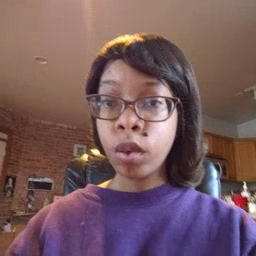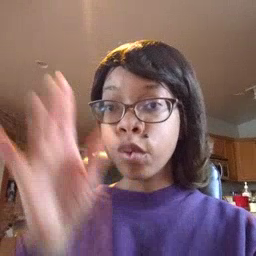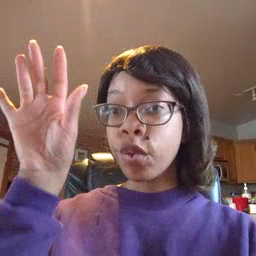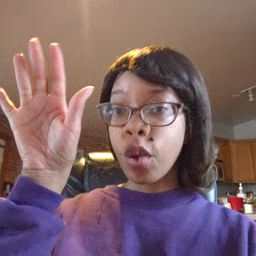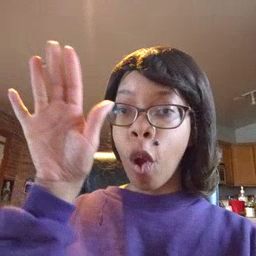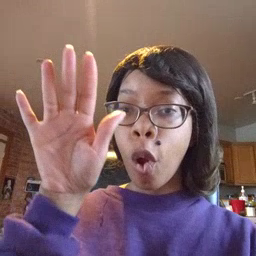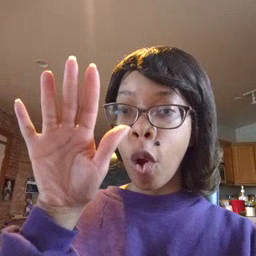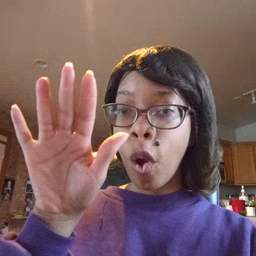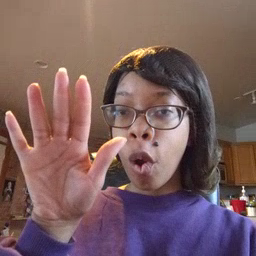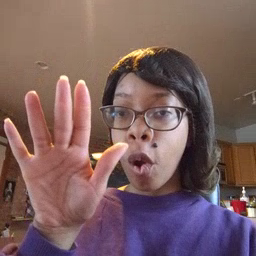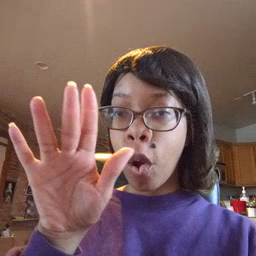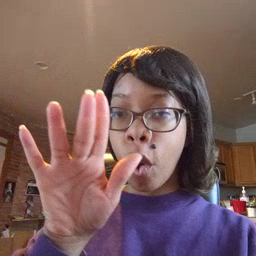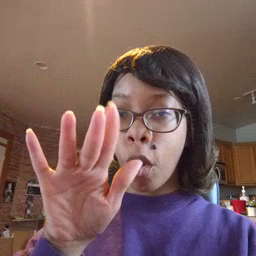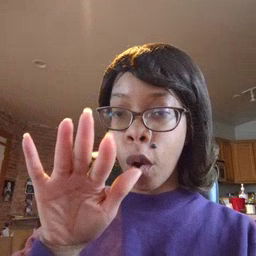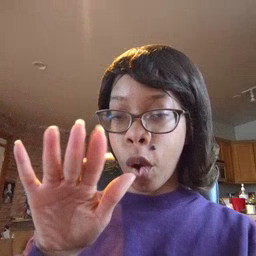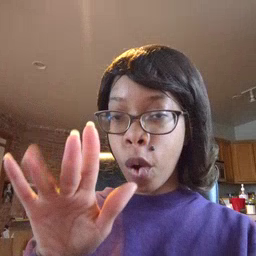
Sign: snow